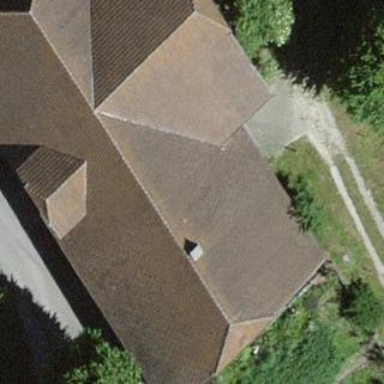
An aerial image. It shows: Farm building.